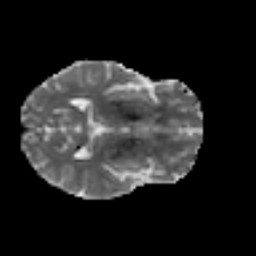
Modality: MD
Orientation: axial
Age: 46
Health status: ill
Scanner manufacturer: philips
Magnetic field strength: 3 T
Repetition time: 9 s
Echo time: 0.127 s